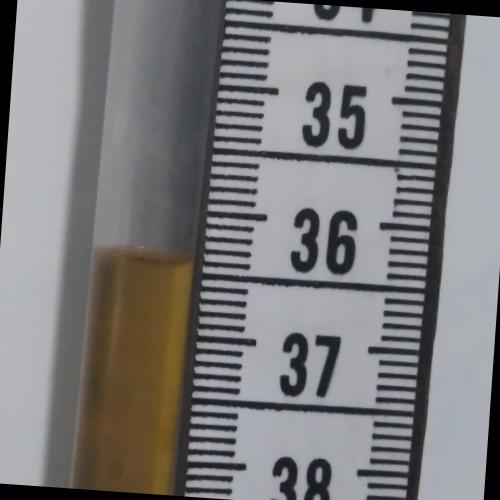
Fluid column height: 36.4 cm